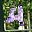
Label: 4